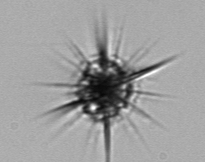
Label: Acantharia